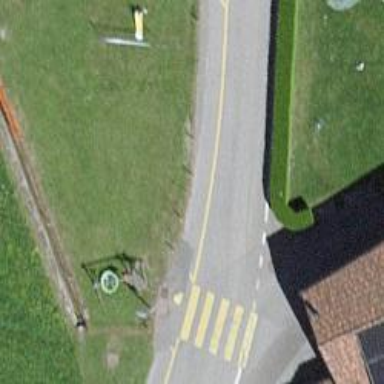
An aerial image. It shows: Bus stop with platform for public transport.